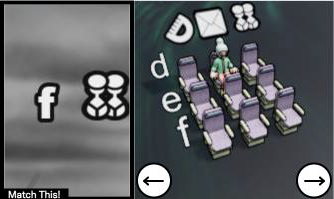
Task: seats
Answer: no